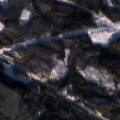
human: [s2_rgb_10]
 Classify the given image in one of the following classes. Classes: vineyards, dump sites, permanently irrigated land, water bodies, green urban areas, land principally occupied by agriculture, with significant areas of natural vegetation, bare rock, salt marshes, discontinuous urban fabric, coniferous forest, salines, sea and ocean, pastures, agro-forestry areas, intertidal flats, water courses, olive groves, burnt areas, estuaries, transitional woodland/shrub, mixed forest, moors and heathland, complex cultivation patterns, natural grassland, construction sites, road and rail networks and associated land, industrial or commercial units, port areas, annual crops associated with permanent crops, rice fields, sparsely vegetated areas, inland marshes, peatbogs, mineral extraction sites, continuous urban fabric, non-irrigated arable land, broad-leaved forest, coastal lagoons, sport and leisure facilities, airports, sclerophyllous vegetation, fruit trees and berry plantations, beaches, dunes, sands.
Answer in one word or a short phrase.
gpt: coniferous forest, mixed forest, transitional woodland/shrub